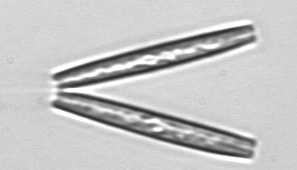
Label: Thalassionema